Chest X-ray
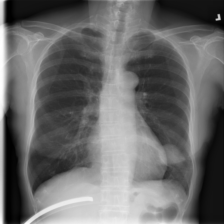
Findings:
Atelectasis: negative
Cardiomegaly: negative
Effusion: negative
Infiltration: positive
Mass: positive
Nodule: negative
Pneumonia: negative
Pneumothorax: negative
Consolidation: negative
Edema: negative
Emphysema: negative
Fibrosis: negative
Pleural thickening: negative
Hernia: negative